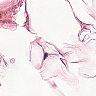
Metastatic tissue present: no